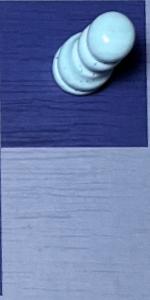
Label: Empty